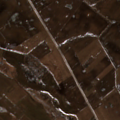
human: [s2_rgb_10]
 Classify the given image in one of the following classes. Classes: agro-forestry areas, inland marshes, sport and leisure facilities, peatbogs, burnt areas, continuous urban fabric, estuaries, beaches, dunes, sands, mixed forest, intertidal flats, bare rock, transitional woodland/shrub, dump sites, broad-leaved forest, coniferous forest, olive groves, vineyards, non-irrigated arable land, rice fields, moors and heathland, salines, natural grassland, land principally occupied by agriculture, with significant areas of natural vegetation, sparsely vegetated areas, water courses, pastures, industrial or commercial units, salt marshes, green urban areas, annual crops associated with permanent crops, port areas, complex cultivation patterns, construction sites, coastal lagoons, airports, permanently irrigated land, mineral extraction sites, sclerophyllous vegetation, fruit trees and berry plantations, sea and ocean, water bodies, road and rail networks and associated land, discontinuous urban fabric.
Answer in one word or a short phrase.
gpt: non-irrigated arable land, pastures, complex cultivation patterns